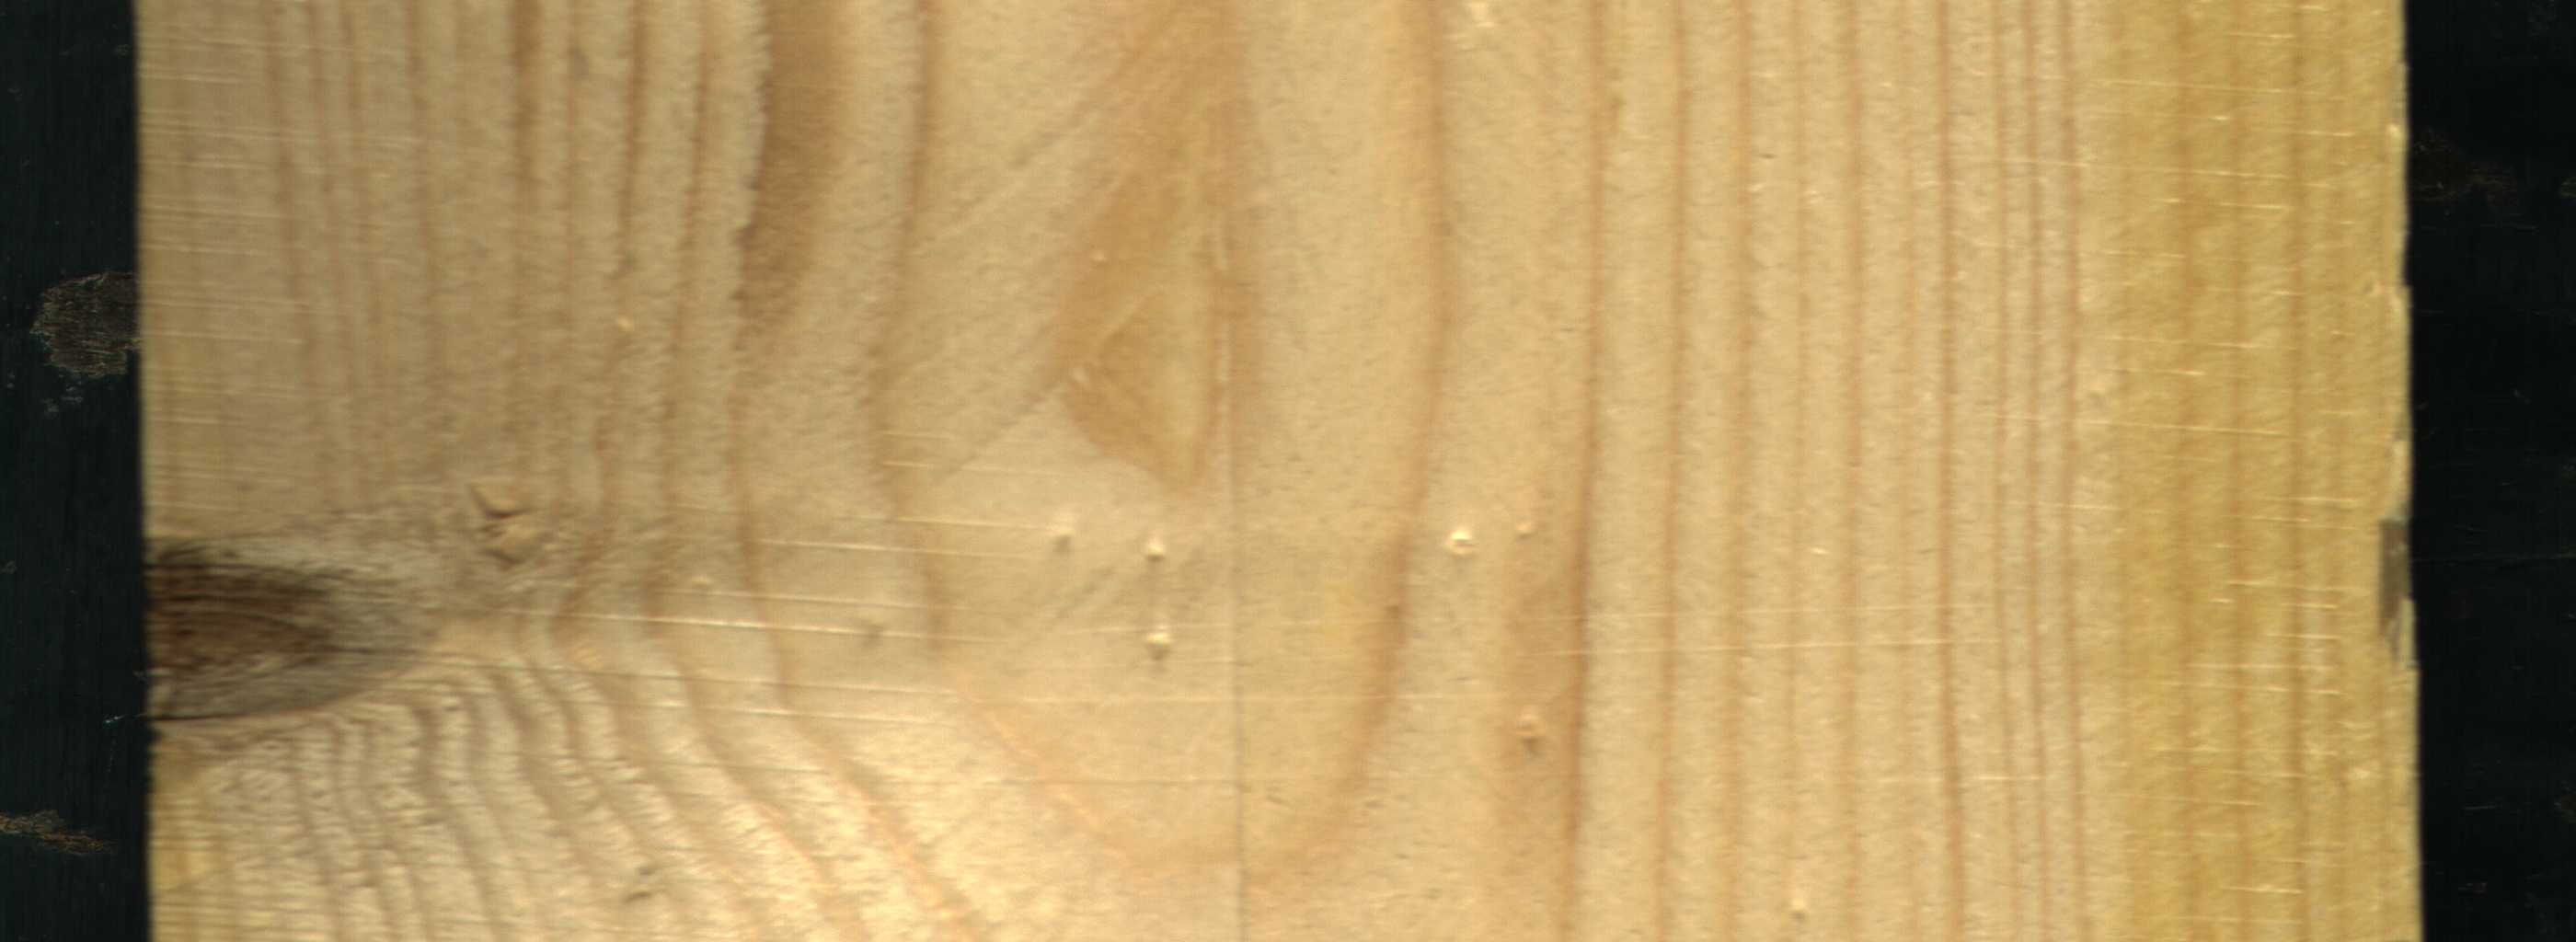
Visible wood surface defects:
Live_Knot